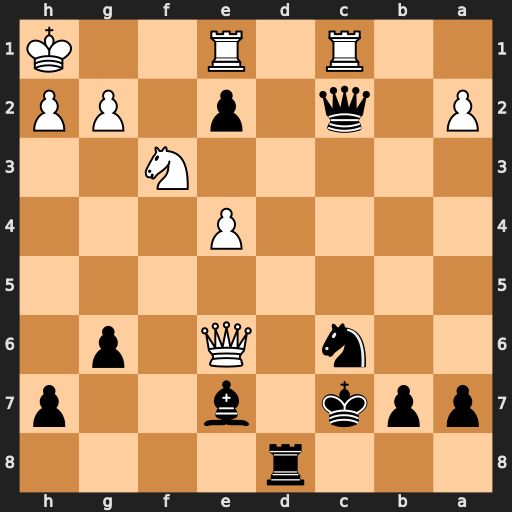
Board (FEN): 3r4/ppk1b2p/2n1Q1p1/8/4P3/5N2/P1q1p1PP/2R1R2K
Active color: b
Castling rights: -
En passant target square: -
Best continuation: Qxc1 Qxe7+ Nxe7